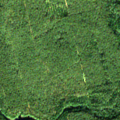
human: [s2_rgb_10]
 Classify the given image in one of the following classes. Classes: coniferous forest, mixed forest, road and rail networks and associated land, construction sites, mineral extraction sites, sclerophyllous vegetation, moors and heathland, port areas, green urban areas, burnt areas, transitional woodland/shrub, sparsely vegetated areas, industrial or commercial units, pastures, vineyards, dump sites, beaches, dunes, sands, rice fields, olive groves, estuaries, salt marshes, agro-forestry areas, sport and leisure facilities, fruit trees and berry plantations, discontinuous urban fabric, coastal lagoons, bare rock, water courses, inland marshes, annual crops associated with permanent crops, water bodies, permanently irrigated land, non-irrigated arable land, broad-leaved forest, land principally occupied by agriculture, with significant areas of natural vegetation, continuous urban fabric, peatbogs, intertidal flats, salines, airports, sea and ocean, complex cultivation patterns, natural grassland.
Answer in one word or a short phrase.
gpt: coniferous forest, mixed forest